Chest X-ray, PA view. Patient: 65 years old, sex M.
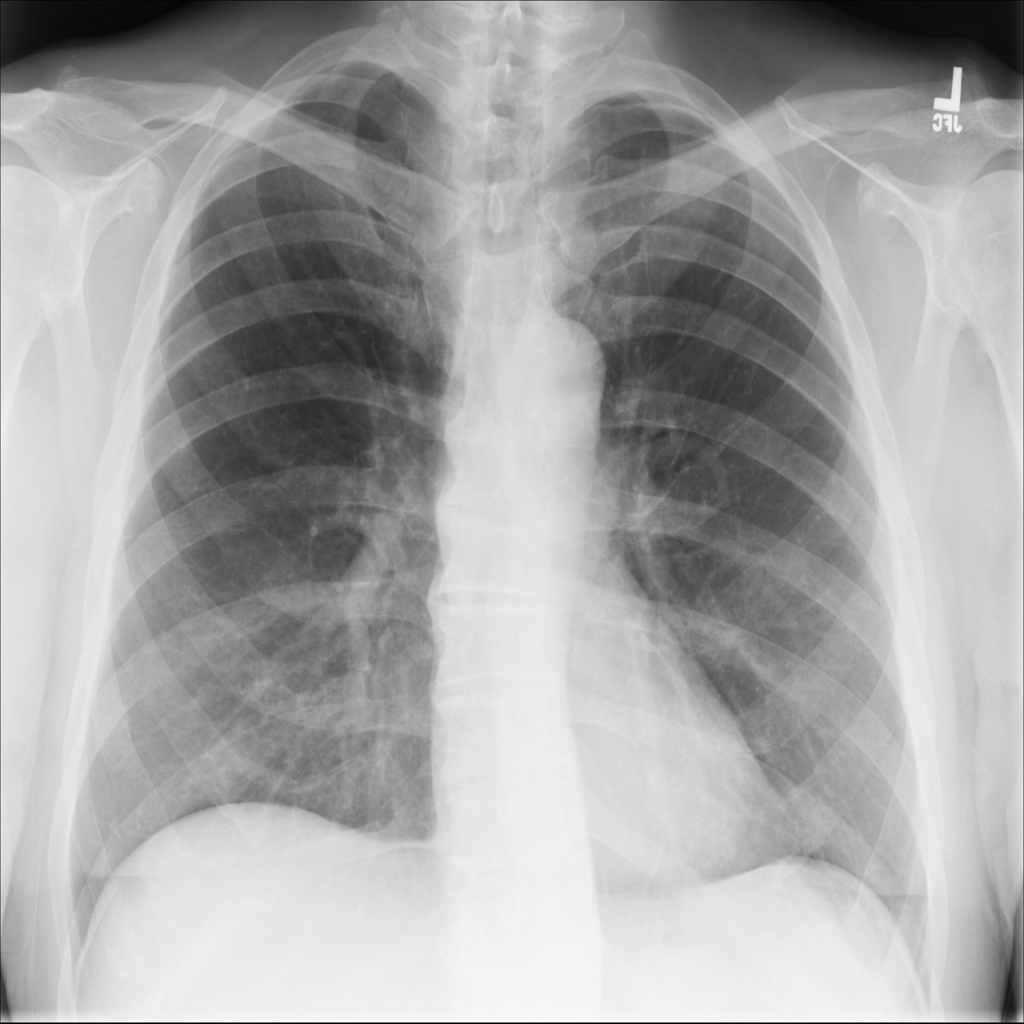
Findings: No Finding